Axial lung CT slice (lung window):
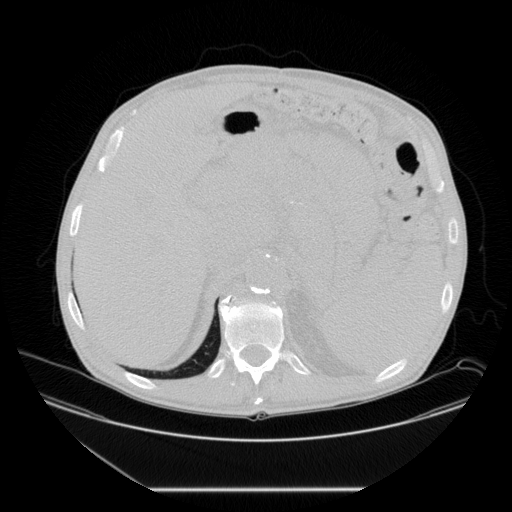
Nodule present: no